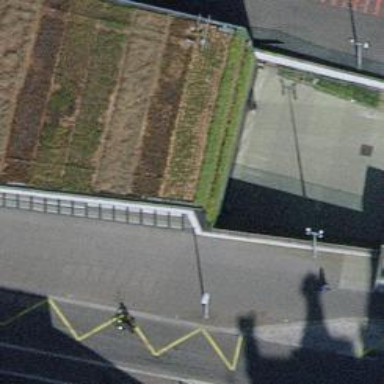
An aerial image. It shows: Subway entrance.